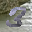
Label: 3